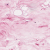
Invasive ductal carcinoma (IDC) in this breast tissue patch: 0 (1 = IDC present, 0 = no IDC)